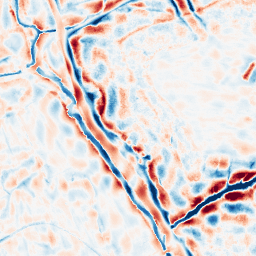
Category: wavelet
Decomposition family: wavelet_dwt
Decomposition parameters: wavelet: db8
level: 4
Upsampling method: regularized
Upsampling parameters: scale: 2
lambda_reg: 0.01
Upsampling scale: 2